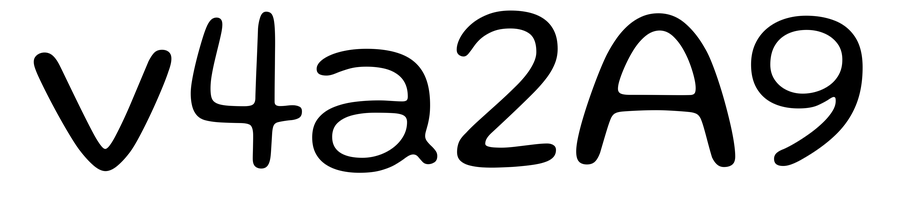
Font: Gluten_Light